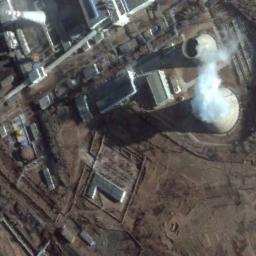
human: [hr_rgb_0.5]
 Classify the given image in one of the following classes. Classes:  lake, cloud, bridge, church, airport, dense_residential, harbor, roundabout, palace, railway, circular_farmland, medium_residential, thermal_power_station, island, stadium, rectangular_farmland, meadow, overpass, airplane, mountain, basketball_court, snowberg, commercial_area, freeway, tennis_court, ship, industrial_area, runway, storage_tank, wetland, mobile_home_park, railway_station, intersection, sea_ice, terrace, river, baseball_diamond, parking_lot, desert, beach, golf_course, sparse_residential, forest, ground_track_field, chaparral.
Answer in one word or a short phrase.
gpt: thermal_power_station